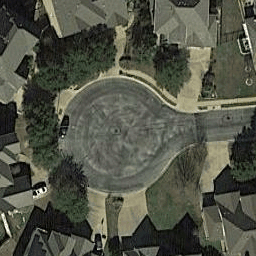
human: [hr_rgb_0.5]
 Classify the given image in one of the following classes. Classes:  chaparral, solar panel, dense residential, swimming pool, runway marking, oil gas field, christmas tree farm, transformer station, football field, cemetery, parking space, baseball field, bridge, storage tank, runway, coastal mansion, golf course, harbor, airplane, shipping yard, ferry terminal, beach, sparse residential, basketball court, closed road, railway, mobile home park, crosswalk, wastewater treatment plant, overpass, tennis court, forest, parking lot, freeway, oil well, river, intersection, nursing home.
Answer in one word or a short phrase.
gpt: closed road